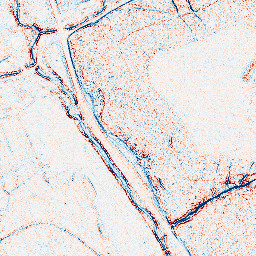
Category: edge_preserving
Decomposition family: anisotropic_diffusion
Decomposition parameters: iterations: 5
kappa: 100
gamma: 0.05
Upsampling method: regularized
Upsampling parameters: scale: 2
lambda_reg: 0.01
Upsampling scale: 2